Interaction volume radius: 5 \u00c5
Interaction volume height: 20 \u00c5
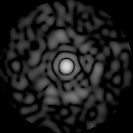
Disorder parameter: 0.8476